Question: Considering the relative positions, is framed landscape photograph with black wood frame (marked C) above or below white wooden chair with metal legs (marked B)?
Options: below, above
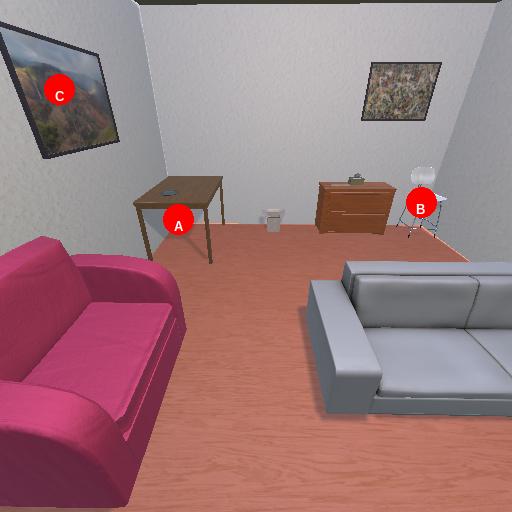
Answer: below